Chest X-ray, AP view. Patient: 68 years old, sex F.
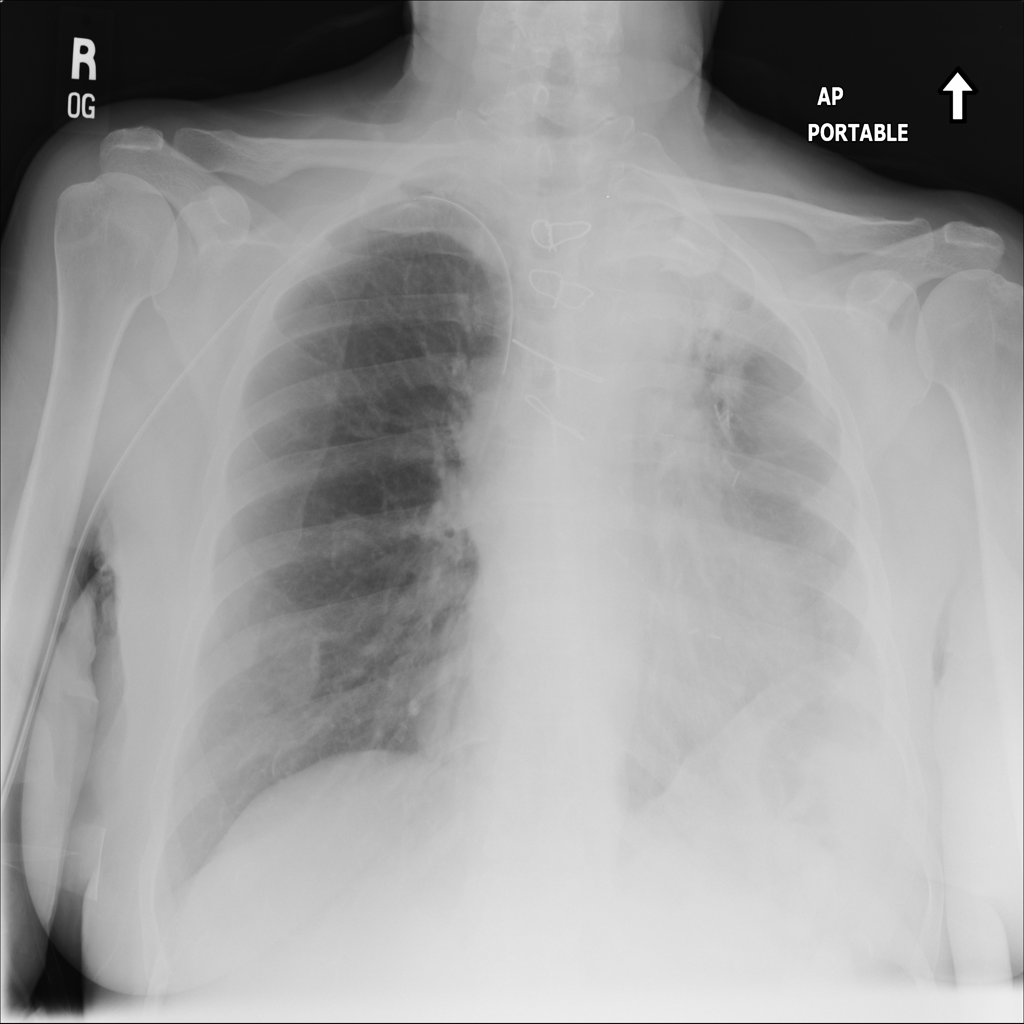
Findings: Infiltration, Mass